Question: I optimized an extension method to compare two streams for equality (byte-for-byte) - knowing that this is a hot method I tried to optimize it as far as possible (the streams can reach into multi-megabyte lengths). I essentially came up with the following approach:
'''
[StructLayout(LayoutKind.Explicit)]
struct Converter
{
[FieldOffset(0)]
public Byte[] Byte;
[FieldOffset(0)]
public UInt64[] UInt64;
}
/// <summary>
/// Compares two streams for byte-by-byte equality.
/// </summary>
/// <param name="target">The target stream.</param>
/// <param name="compareTo">The stream to compare the target to.</param>
/// <returns>A value indicating whether the two streams are identical.</returns>
public static bool CompareBytes(this Stream target, Stream compareTo)
{
if (target == null && compareTo == null)
return true;
if (target == null || compareTo == null)
return false;
if (target.Length != compareTo.Length)
return false;
if (object.ReferenceEquals(target, compareTo))
return true;
if (!target.CanRead || !target.CanSeek)
throw new ArgumentOutOfRangeException("target");
if (!compareTo.CanRead || !compareTo.CanSeek)
throw new ArgumentOutOfRangeException("target");
lock (target)
{
lock (compareTo)
{
var origa = target.Position;
var origb = compareTo.Position;
try
{
target.Position = compareTo.Position = 0;
// Shrink the number of comparisons.
var arr1 = new byte[4096];
var convert1 = new Converter() { Byte = arr1 };
var arr2 = new byte[4096];
var convert2 = new Converter() { Byte = arr2 };
int len;
while ((len = target.Read(arr1, 0, 4096)) != 0)
{
if (compareTo.Read(arr2, 0, 4096) != len)
return false;
for (var i = 0; i < (len / 8) + 1; i++)
if (convert1.UInt64[i] != convert2.UInt64[i])
return false;
}
return true;
}
finally
{
target.Position = origa;
compareTo.Position = origb;
}
}
}
}
'''
The problem is that the 'convert1.UInt64[i] != convert2.UInt64[i]' 'if' block (returning 'false') is being evaluated even when the values are the equal. I checked each on individually, then checked the outcome of the 'not equals'. :

I have not messed with the instruction pointer - this is how the code executed and the watch pin is live.
Any ideas how this could happen?
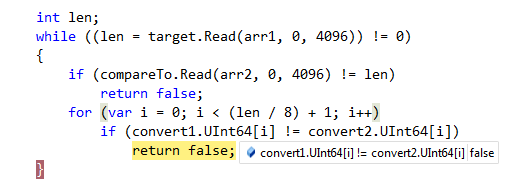
Answer: '''
for (var i = 0; i < (len / 8) + 1; i++)
'''
The debugger in general has a hard time with this union, it can't display the array content when I try it. But the core problem is no doubt the +1 in the for() end expression. That indexes the array beyond its last element when is divisible by 8. The runtime cannot catch this mistake, overlapping the arrays causes the Length property to have a bogus value. What happens next is undefined behavior, you are reading bytes that are not part of the array. A workaround is to make the array 7 bytes longer.
This kind of code is not exactly an optimization, reading and comparing uint64 on a 32-bit machine is expensive, especially when the array isn't aligned correctly.. About 50% odds for that. A better mousetrap is to use the C runtime memcmp() function, available on any Windows machine:
'''
[DllImport("msvcrt.dll")]
private static extern int memcmp(byte[] arr1, byte[] arr2, int cnt);
'''
And use it like this:
'''
int len;
while ((len = target.Read(arr1, 0, 4096)) != 0) {
if (compareTo.Read(arr2, 0, 4096) != len) return false;
if (memcmp(arr1, arr2, len) != 0) return false;
}
return true;
'''
Do compare the perf of this with a plain for() loop that compares bytes. The ultimate throttle here is the memory bus bandwidth.